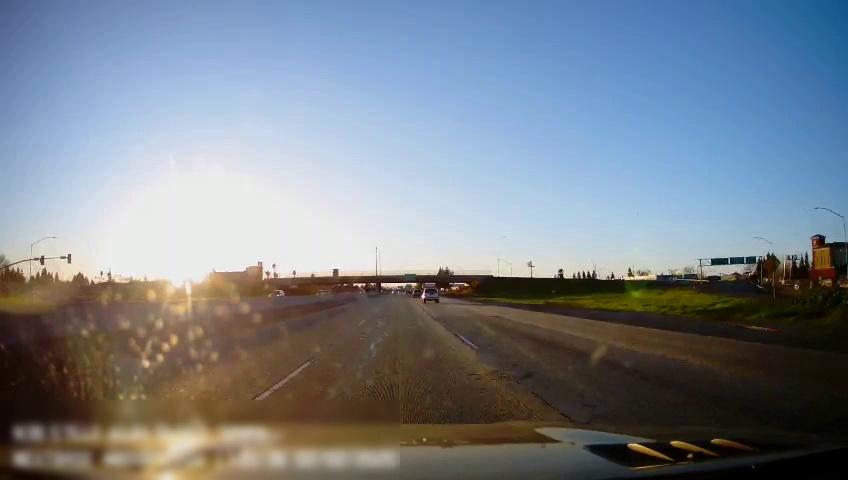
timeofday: Day
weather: Sunny
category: Drivable Space
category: Drivable Space
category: Vehicles | Truck
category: Vehicles | SUV
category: Vehicles | Car
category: Vehicles | Truck
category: Lanes | Current Lane
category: Lanes | Alternate Lane
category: Lanes | Alternate Lane
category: Traffic | Signs
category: Traffic | Signs
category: Traffic | Signs
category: Traffic | Signs